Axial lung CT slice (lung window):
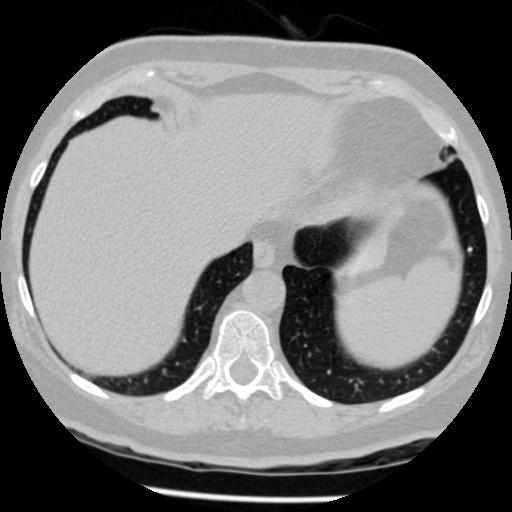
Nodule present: yes
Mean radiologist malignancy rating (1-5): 1